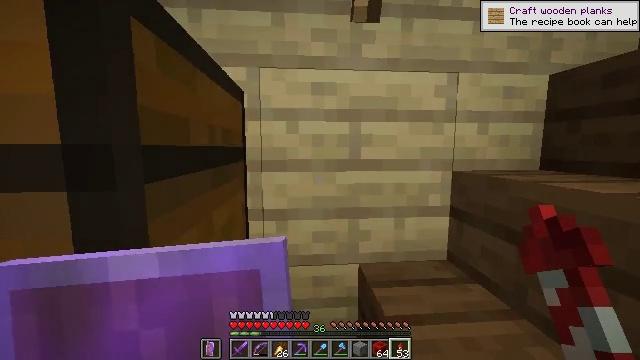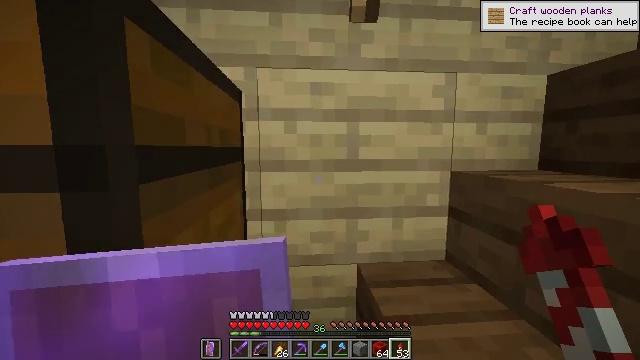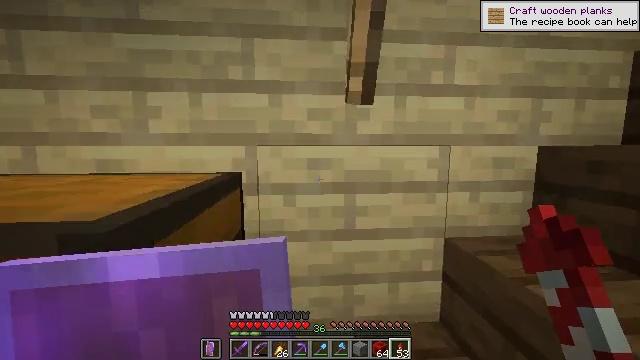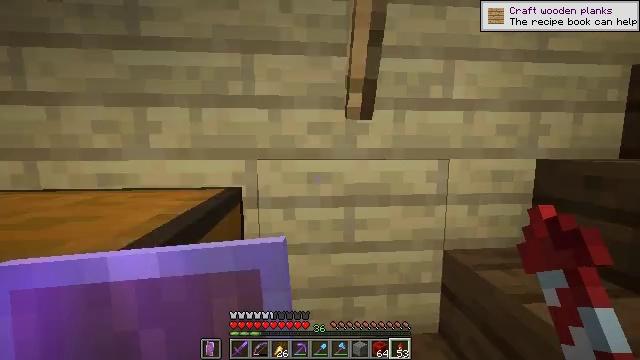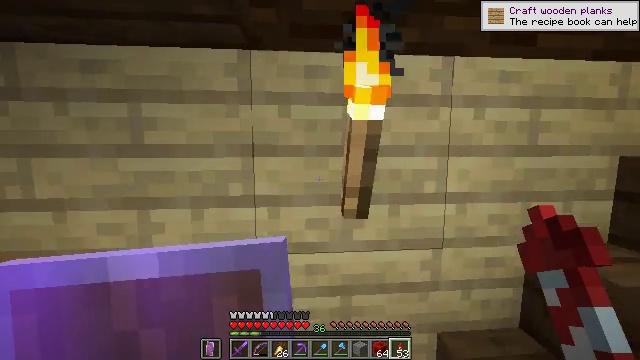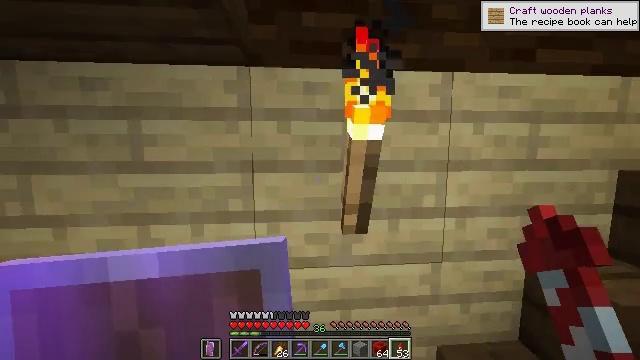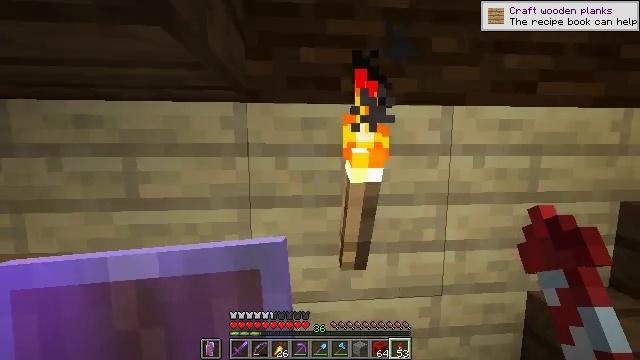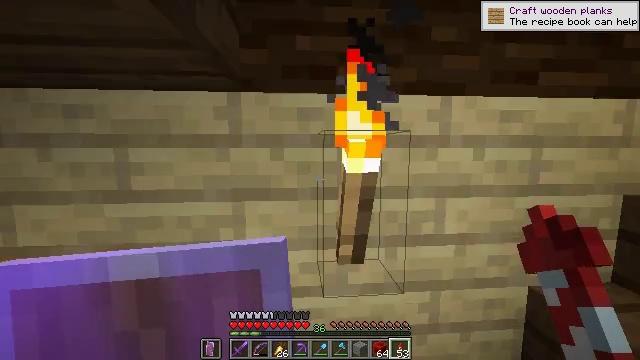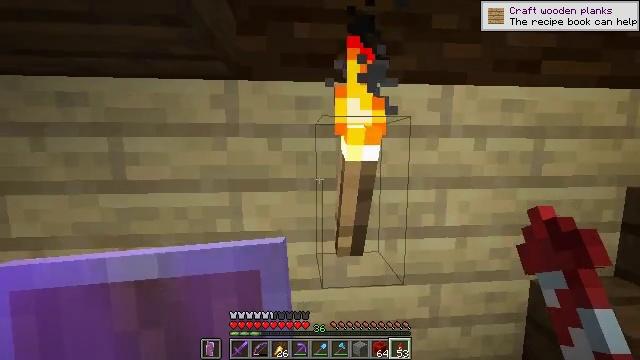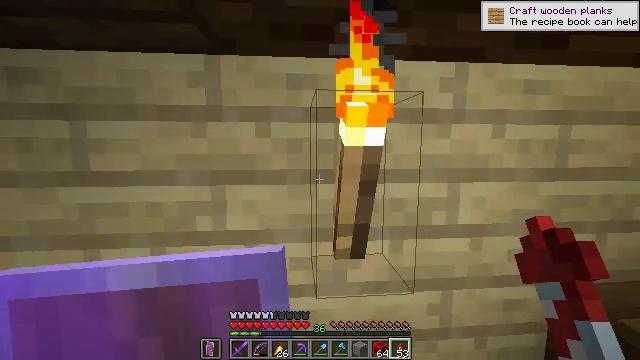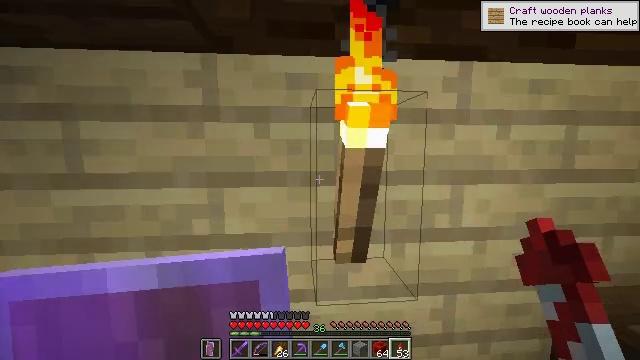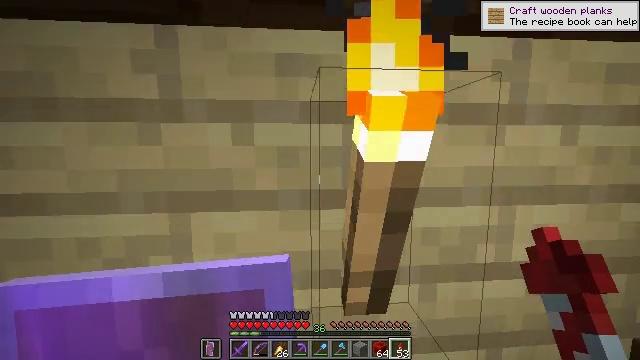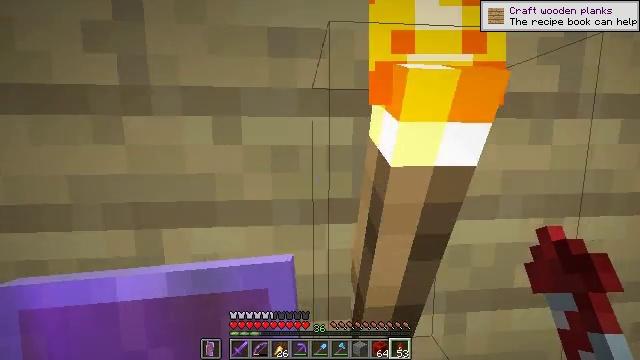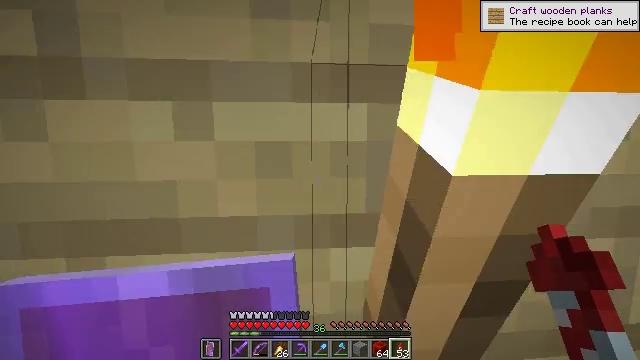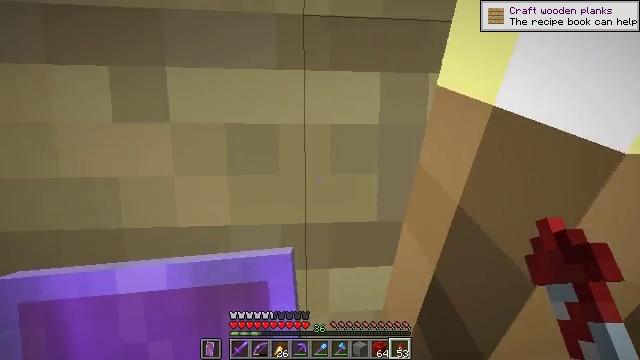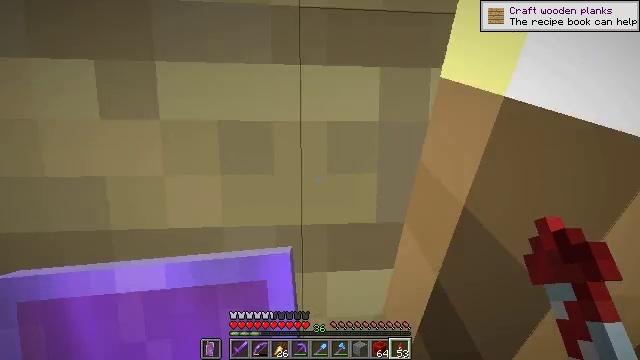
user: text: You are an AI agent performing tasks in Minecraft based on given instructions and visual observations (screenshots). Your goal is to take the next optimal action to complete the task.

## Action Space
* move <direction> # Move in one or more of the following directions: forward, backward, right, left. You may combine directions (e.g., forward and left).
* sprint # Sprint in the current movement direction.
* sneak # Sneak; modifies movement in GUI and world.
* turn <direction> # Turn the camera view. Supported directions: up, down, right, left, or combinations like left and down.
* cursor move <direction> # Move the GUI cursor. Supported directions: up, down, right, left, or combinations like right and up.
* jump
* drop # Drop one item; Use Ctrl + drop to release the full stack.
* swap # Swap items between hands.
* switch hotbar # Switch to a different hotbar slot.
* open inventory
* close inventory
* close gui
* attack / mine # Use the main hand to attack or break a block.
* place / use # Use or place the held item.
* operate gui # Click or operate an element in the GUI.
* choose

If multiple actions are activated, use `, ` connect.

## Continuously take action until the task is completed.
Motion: motion action
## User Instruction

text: Open the crafting table and craft a comparator.
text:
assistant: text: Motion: move forward
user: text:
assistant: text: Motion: move forward, jump
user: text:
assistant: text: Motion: move forward, jump
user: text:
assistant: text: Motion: move forward, jump
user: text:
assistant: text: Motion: move forward, jump
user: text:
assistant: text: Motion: move forward
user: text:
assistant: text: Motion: move forward
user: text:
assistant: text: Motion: move forward
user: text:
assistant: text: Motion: move forward
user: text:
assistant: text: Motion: move forward
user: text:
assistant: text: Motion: move forward
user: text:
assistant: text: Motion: move forward
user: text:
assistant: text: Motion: no_op
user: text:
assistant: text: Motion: no_op
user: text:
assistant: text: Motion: no_op
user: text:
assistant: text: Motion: no_op
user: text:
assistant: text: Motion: turn left and up
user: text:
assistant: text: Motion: turn left and up
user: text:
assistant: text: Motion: turn left and up
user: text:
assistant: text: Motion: turn left and up
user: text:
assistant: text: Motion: turn left
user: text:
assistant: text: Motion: no_op
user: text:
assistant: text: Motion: move back
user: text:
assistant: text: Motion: move back
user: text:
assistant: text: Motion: move back
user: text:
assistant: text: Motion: move back
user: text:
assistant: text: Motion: move back
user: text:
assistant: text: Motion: move back
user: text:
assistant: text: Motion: move back, turn down
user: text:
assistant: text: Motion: turn down